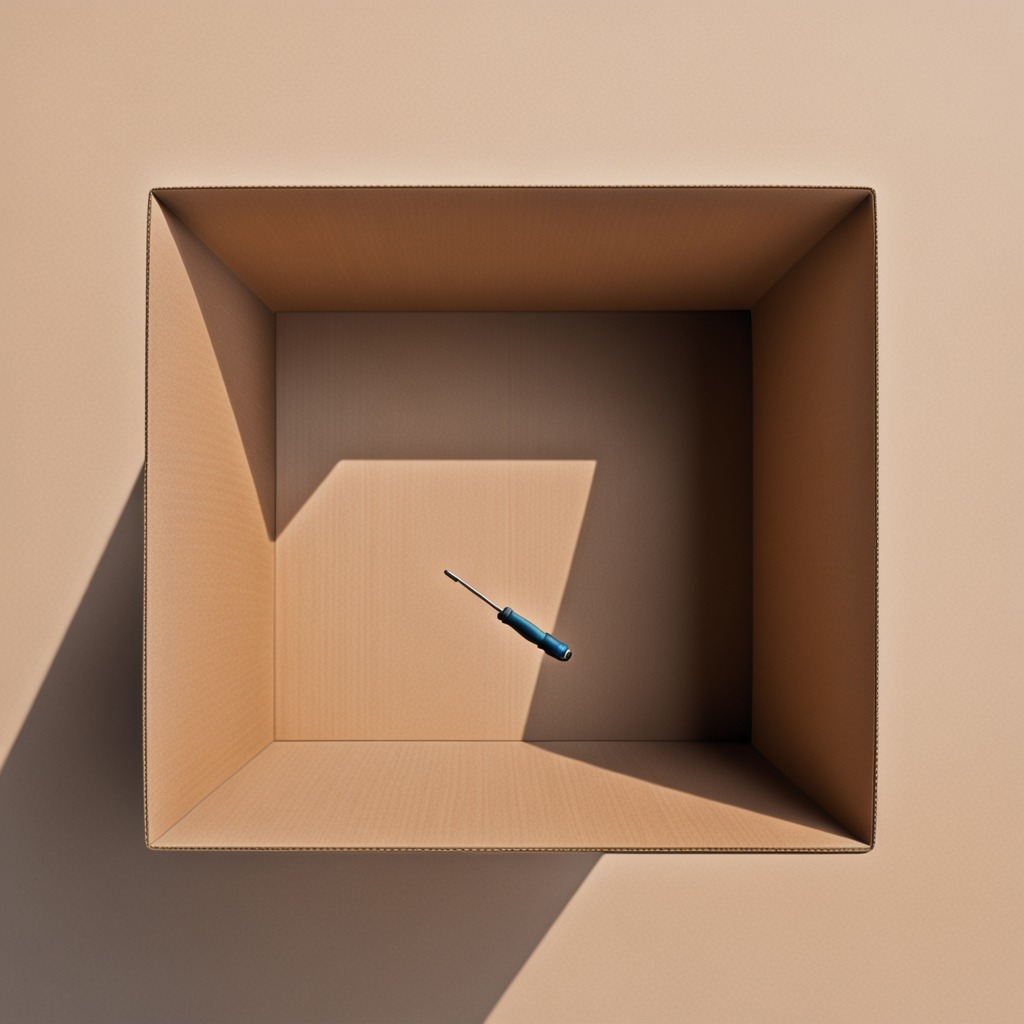
A screwdriver lying on a cardboard box surface in an outdoor workshop during daytime bright natural light soft shadows slightly creased but